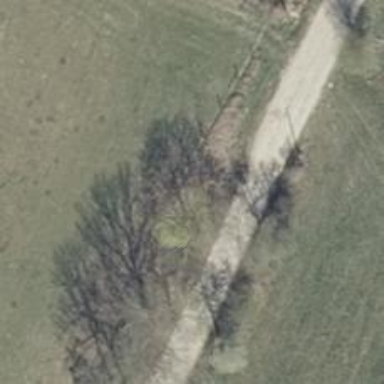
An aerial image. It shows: Row of deciduous broadleaved trees.